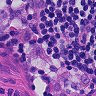
Metastatic tissue present: no